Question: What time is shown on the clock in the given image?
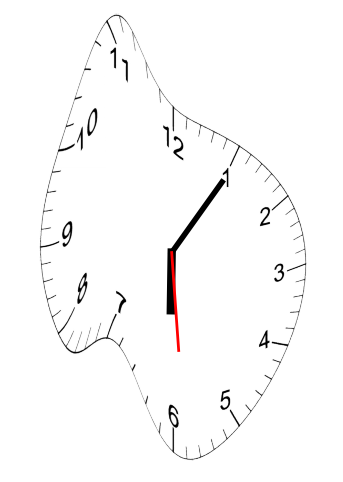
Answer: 06:05:29